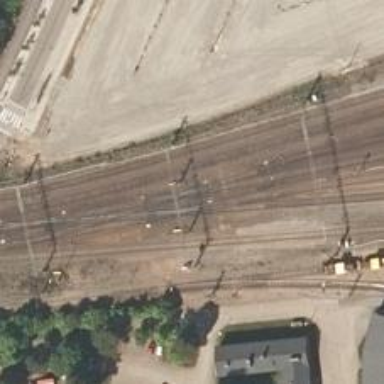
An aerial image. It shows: Continuous rail railway with electrified contact line.